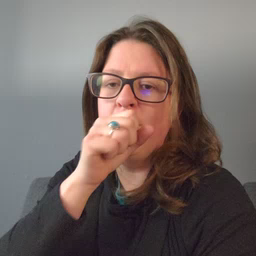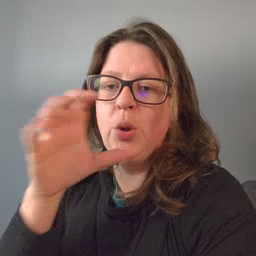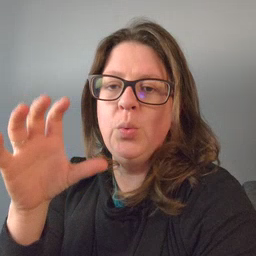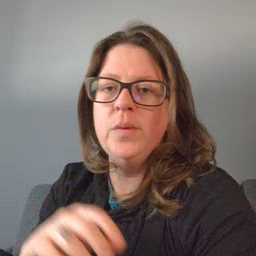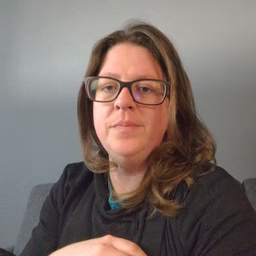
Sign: balloon